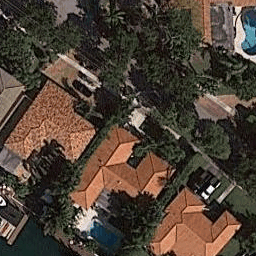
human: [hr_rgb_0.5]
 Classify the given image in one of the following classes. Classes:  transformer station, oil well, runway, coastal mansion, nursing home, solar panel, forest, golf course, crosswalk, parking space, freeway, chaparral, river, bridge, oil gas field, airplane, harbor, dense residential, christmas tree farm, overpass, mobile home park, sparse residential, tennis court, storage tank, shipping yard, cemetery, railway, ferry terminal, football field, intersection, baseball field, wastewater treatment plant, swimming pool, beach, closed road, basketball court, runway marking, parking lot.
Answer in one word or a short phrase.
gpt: coastal mansion